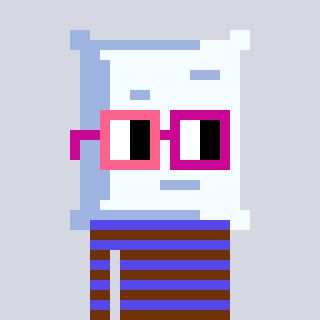
a pixel art character with square pink and red glasses, a pillow-shaped head and a computerblue-colored body on a cool background